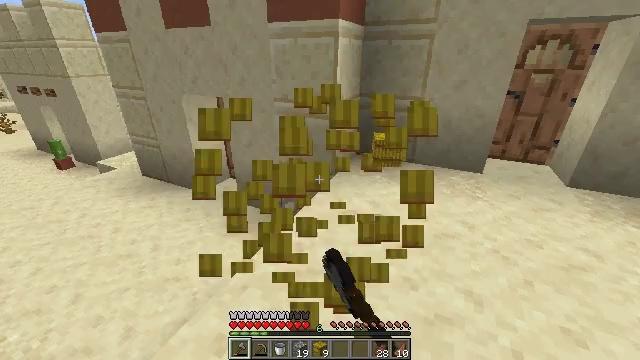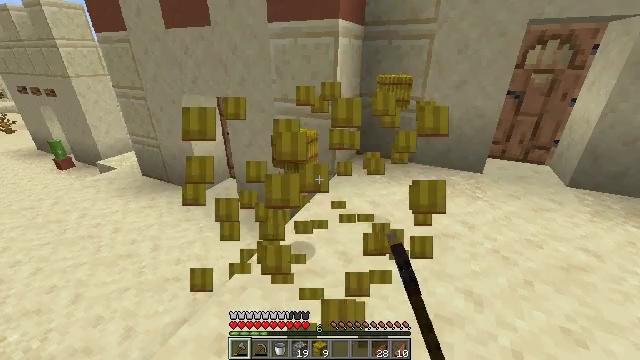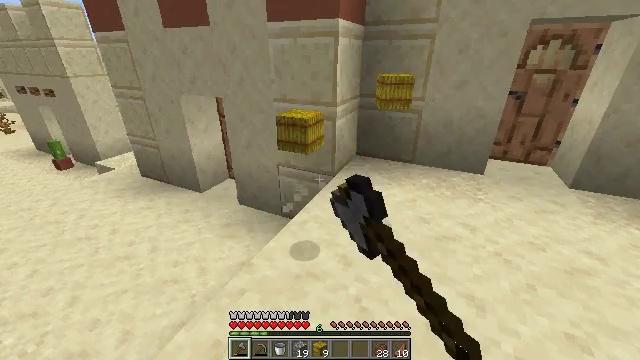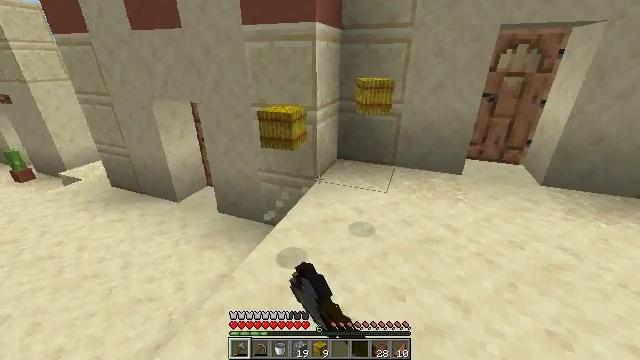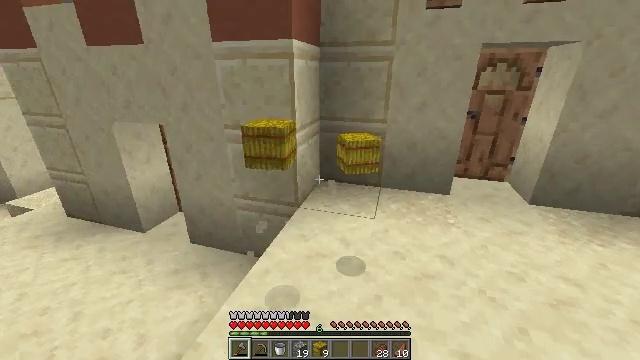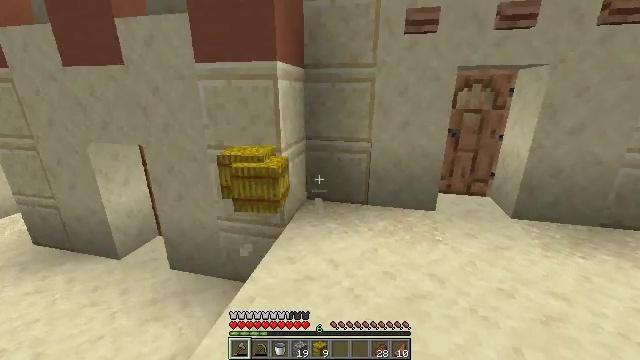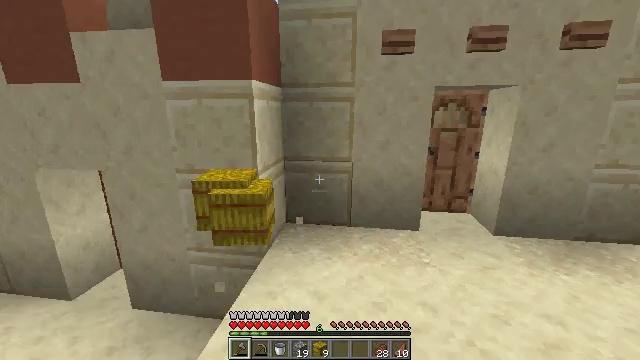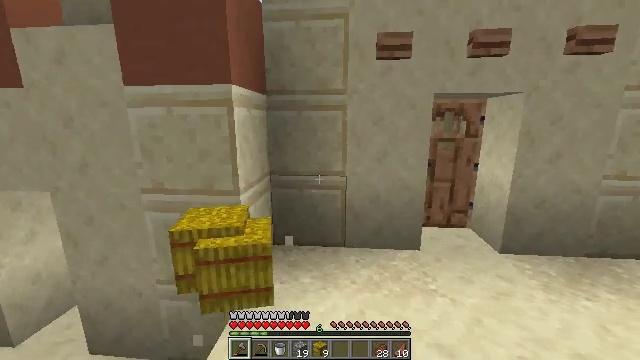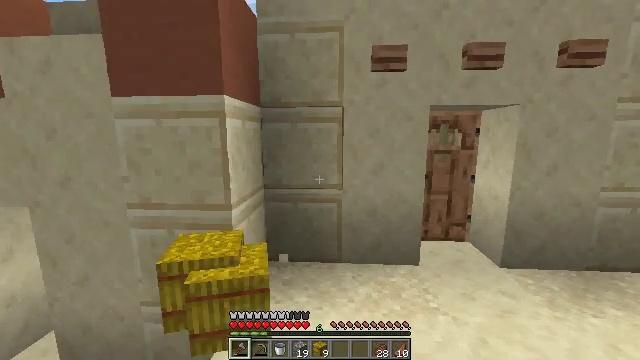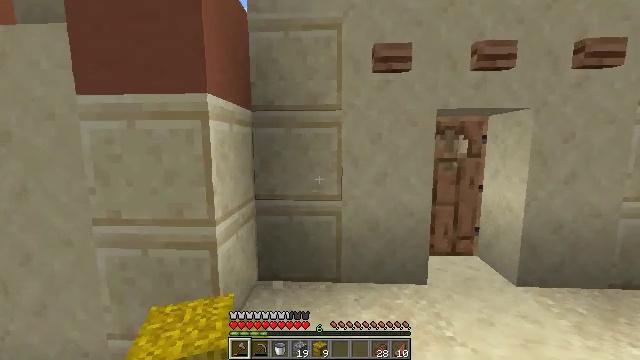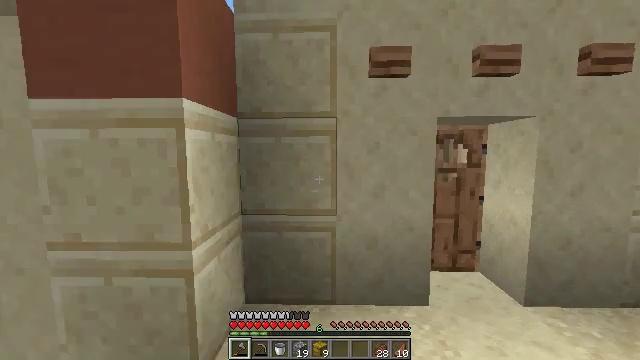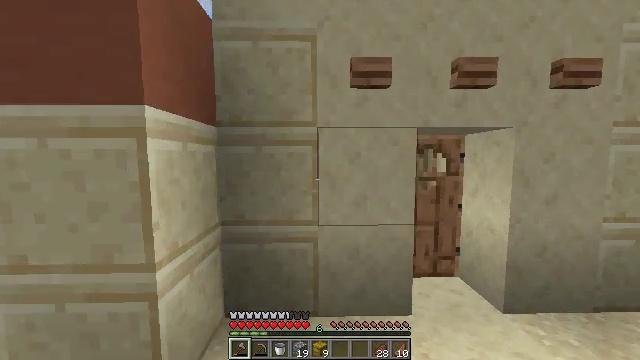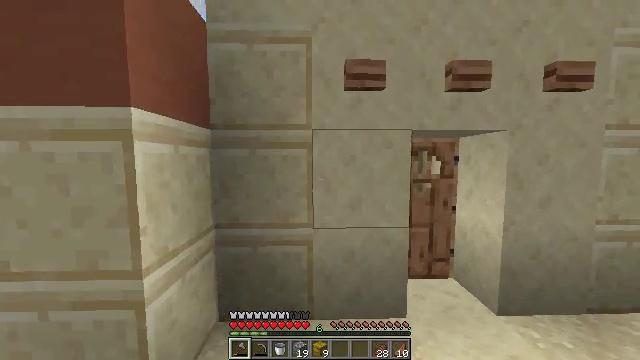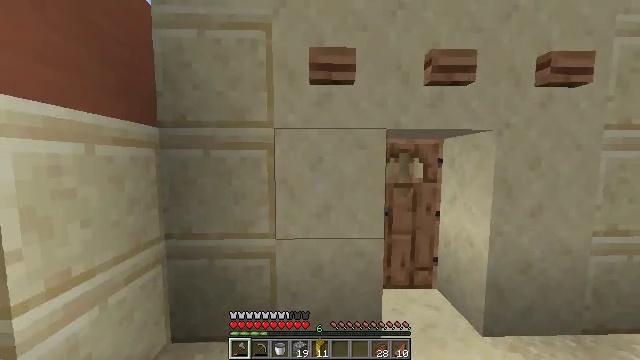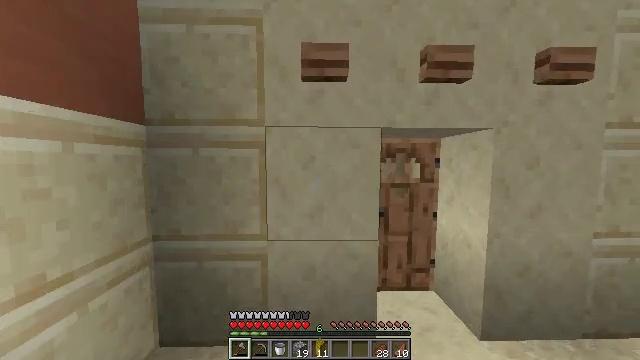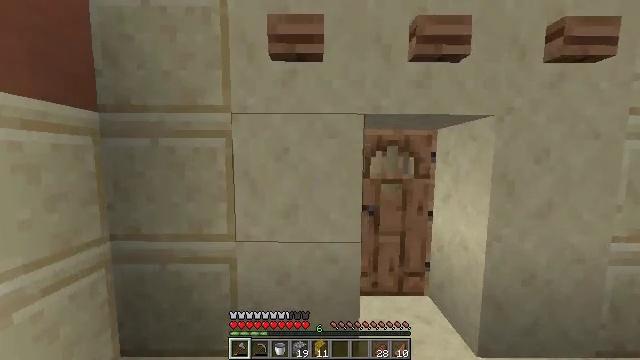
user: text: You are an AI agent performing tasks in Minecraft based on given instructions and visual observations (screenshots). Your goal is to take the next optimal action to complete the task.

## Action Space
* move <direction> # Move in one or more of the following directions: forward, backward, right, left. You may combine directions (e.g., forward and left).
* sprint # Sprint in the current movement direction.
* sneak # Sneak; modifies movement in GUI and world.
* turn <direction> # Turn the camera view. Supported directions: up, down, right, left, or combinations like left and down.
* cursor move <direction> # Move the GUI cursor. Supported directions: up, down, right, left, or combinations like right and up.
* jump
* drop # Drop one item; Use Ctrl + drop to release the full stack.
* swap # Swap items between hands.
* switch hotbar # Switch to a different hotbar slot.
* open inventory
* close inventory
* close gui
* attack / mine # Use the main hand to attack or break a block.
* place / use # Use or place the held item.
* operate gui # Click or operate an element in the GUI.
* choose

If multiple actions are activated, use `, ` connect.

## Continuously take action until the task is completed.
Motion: motion action
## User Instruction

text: Harvest terracotta for building.
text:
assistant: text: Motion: attack / mine
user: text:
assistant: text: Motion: move forward, attack / mine
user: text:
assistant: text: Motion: move forward, turn right, attack / mine
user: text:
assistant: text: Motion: move forward, turn right and up, attack / mine
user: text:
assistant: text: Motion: move forward, turn right and up
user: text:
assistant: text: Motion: move forward, turn right and up
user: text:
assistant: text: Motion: move forward, turn right and up
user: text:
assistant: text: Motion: move forward, turn right and up
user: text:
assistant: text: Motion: move forward, turn right and up
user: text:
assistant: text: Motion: move forward, sprint, turn right and up
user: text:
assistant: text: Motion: move forward and move right, sprint, turn right and up
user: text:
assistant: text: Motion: move forward and move right, sprint
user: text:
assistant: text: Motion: move forward and move right, sprint
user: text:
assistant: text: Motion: move forward and move right, sprint
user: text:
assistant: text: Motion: move forward and move right, turn left
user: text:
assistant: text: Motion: move forward and move right, turn left and down
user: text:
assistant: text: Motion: turn left and down
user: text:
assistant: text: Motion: move back, turn left and down
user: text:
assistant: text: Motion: move back and move left, turn left
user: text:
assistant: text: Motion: move back and move left
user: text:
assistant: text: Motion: move left, turn left and down
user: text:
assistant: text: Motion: move left, turn left and down
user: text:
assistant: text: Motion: move left, turn down
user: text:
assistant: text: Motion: move left
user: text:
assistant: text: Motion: move left
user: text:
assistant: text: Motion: move left
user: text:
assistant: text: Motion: move left, turn right
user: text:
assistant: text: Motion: move left, turn right
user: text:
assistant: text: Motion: move left
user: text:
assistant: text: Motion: move left, sprint, turn right